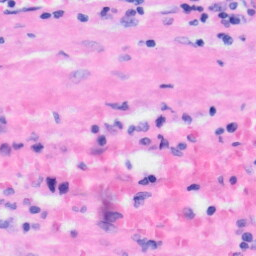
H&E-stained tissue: Liver